Question: I need a color scale on a row or column in Google Spreadsheet, like the one provided by Microsoft Office <URL>:

I couldn't find a Google Script Gallery Script that can do exactly this job. Setting conditional formatting manually for all possible values is not a solution.
My abilities are limited to write a proper script. Therefore I came up with this pseudo code:
'''
colorRangeFormatting(cellRange, minColorHex, maxColorHex)
{
float cellValueMax = getHighestValue(cellRange);
float cellValueMin = getLowestValue(cellRange);
int cellCount = range.length;
int colorValueMax = maxColorHex.toInt();
int colorValueMin = minColorHex.toInt();
int colorSize = colorValueMax - colorValueMin;
cellValueSize = cellValueMax - celLValueMin;
int colorIncrement = (colorSize/cellValueSize).Round();
int[] colorGradients = colorGradients[colorSize];
foreach(int color in colorGradients)
{
color = colorValueMin + colorIncrement;
colorIncrement = colorIncrement + colorIncrement;
}
int i = 0;
foreach(Cell c in cellRange)
{
c.setBackgroundColor(colorGradients[i].ToHex());
i++;
}
}
'''
- - -
Thanks
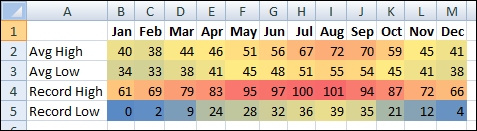
Answer: Google Sheets now supports conditional color scales under Menu "Format > Conditional formatting..." then select the tab "Colour scale".
<URL>